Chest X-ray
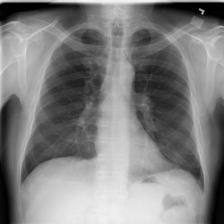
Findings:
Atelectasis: negative
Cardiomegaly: negative
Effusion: negative
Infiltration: negative
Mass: negative
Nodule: negative
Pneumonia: negative
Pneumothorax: negative
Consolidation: negative
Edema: negative
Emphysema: negative
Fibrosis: negative
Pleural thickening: negative
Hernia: negative